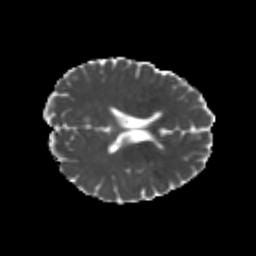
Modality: MD
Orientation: axial
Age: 23
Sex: male
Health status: healthy
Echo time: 0.074 s